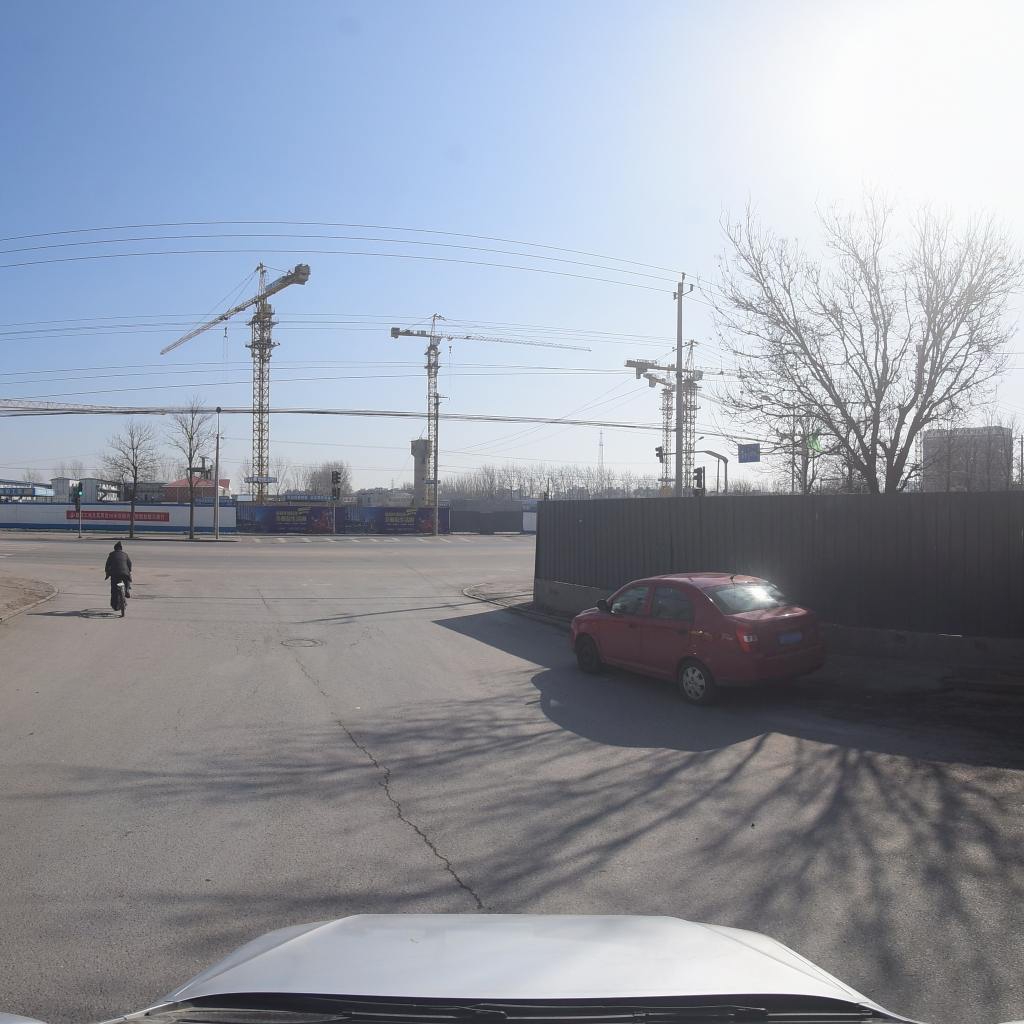
Region: Fengtai
Road damage annotations: longitudinal crack, longitudinal crack, alligator crack, manhole cover, longitudinal crack